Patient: sex M, age 71
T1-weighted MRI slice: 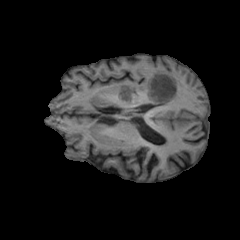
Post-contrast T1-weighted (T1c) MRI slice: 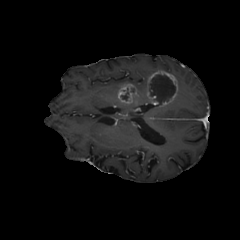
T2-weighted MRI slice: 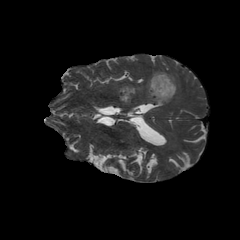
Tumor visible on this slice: yes
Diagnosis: Glioblastoma, IDH-wildtype
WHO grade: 4